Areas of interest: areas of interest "Commercial service"
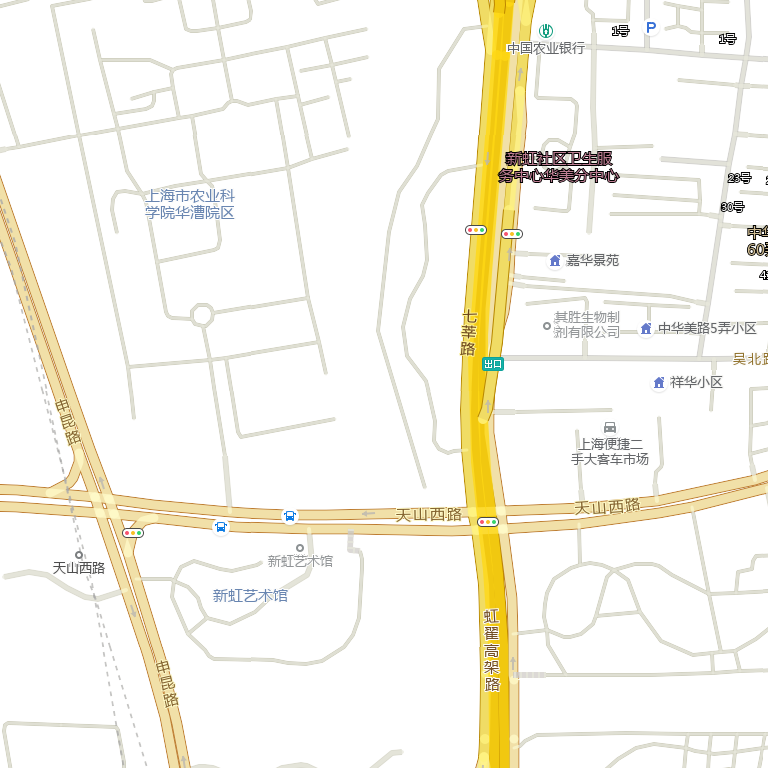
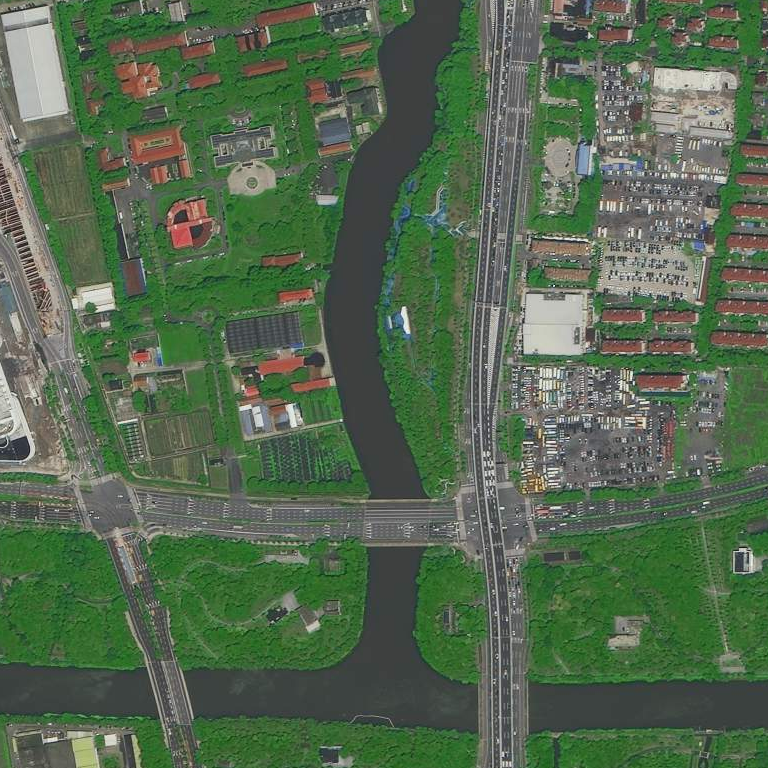